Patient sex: M
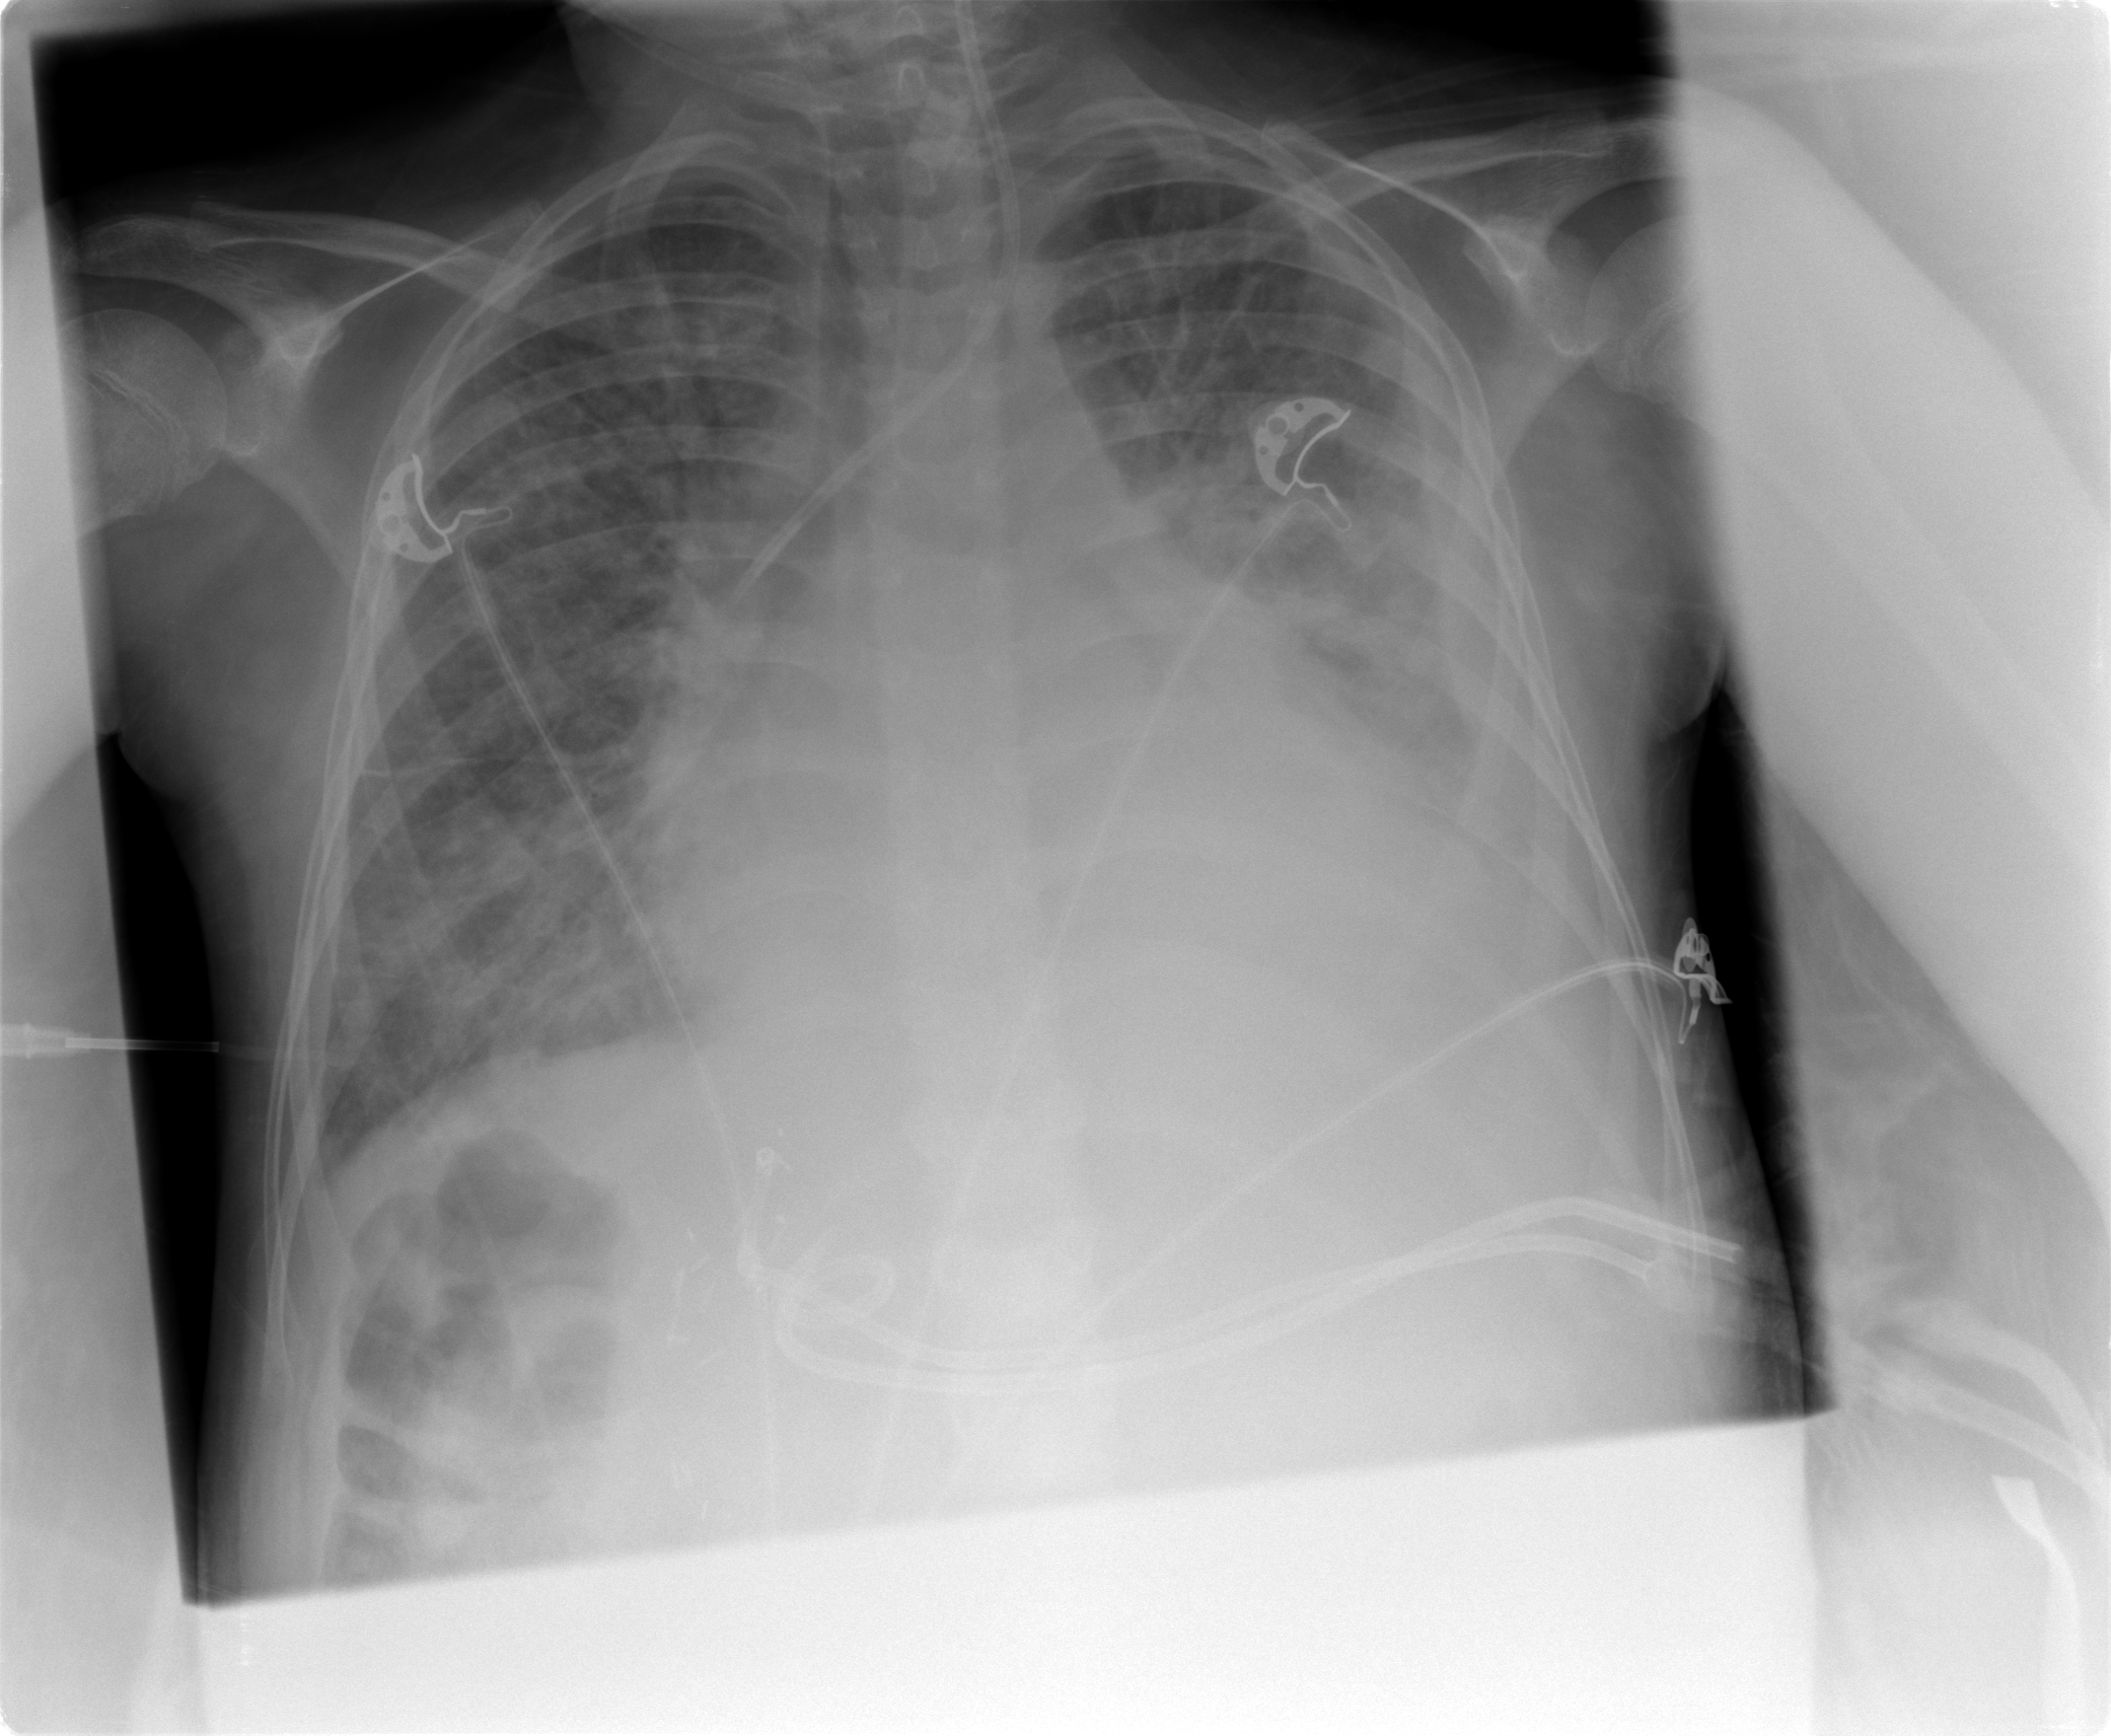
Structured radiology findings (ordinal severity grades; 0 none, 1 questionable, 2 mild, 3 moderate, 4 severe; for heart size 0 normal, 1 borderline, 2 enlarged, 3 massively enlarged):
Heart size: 2
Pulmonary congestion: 2
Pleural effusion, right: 2
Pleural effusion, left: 3
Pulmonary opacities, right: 3
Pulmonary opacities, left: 3
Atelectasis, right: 2
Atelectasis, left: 3